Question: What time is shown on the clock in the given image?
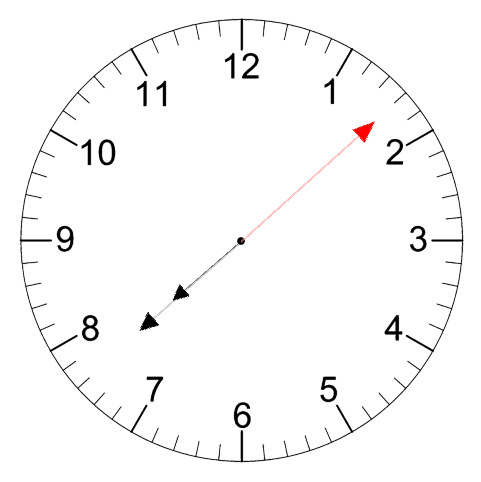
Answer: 07:38:08